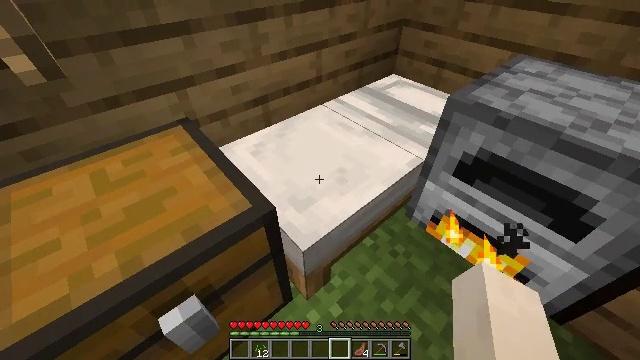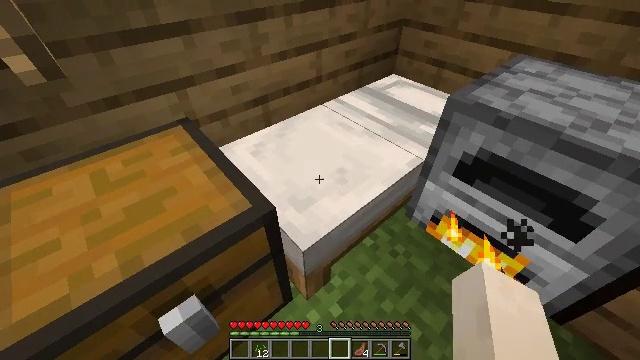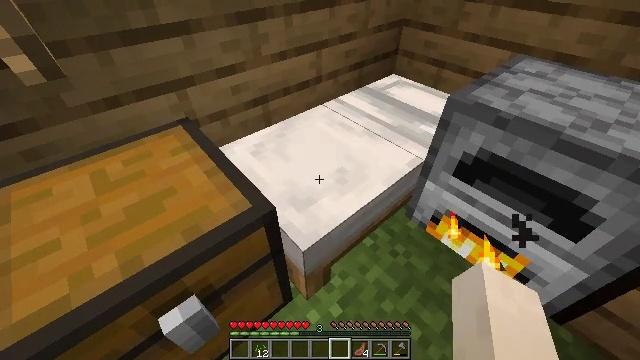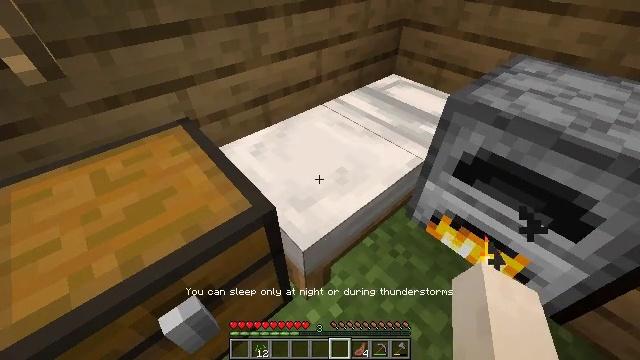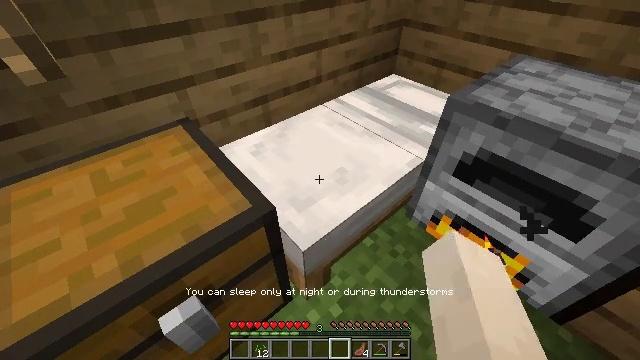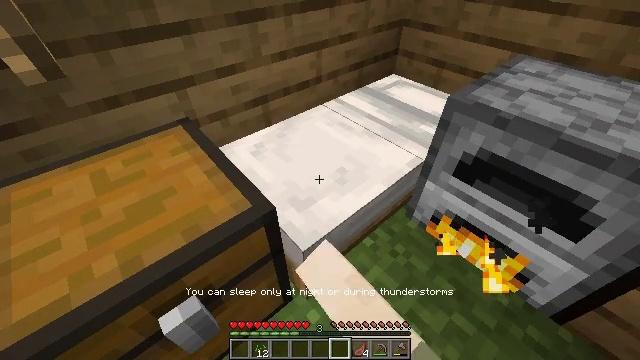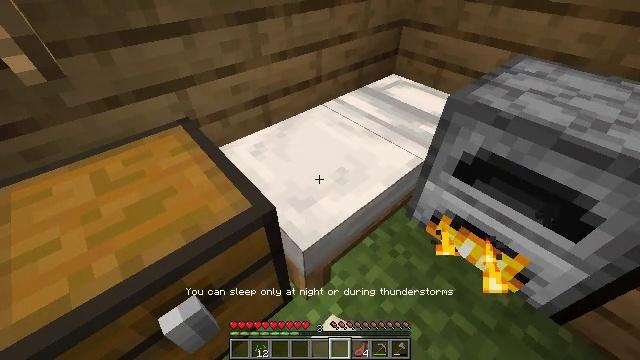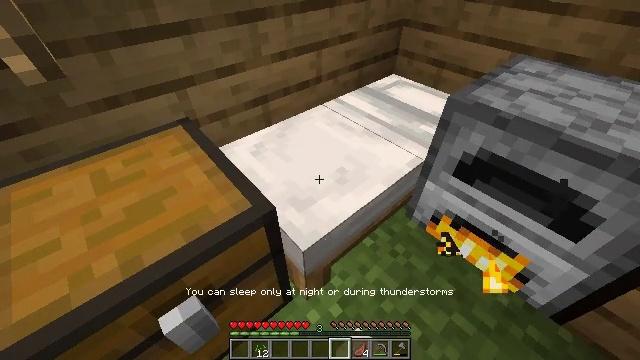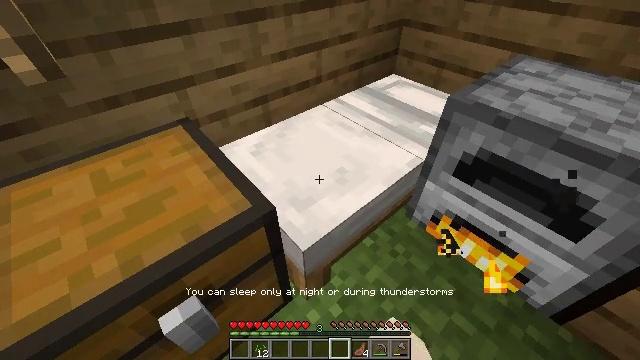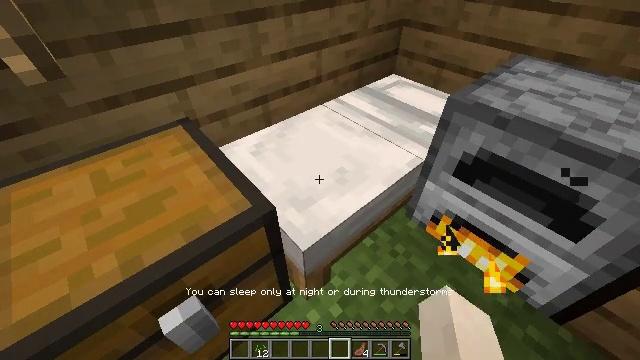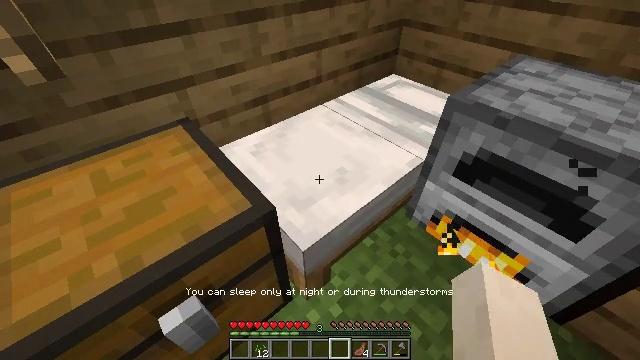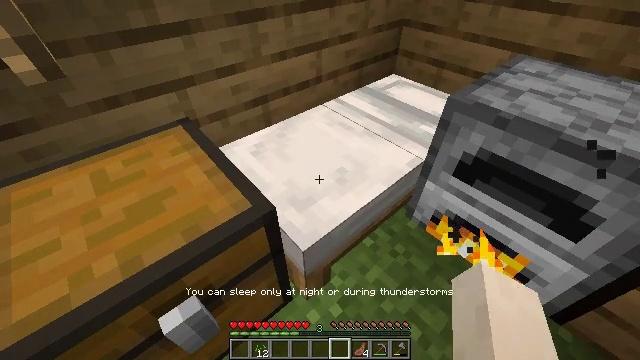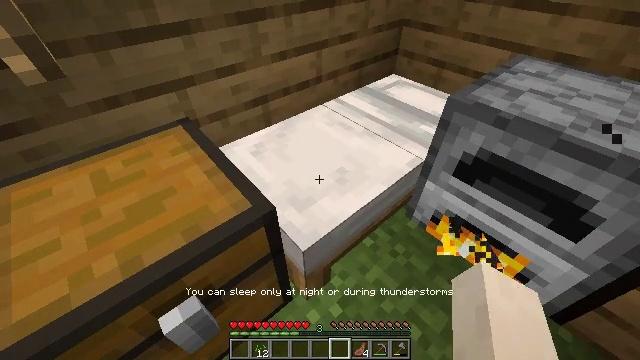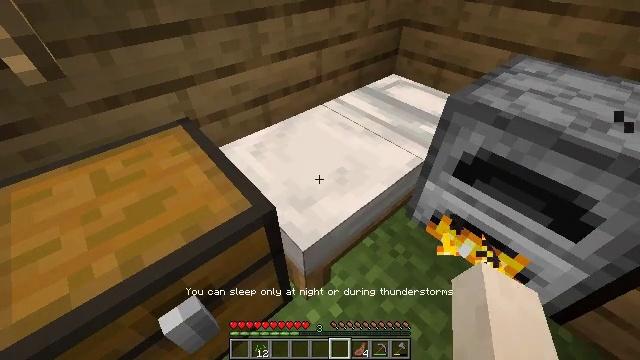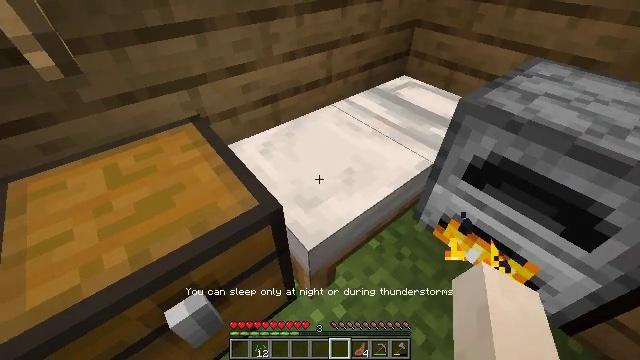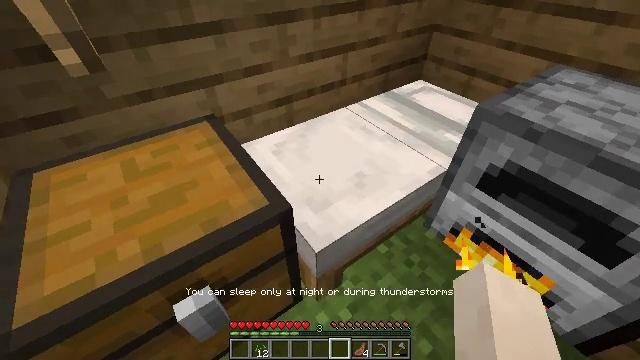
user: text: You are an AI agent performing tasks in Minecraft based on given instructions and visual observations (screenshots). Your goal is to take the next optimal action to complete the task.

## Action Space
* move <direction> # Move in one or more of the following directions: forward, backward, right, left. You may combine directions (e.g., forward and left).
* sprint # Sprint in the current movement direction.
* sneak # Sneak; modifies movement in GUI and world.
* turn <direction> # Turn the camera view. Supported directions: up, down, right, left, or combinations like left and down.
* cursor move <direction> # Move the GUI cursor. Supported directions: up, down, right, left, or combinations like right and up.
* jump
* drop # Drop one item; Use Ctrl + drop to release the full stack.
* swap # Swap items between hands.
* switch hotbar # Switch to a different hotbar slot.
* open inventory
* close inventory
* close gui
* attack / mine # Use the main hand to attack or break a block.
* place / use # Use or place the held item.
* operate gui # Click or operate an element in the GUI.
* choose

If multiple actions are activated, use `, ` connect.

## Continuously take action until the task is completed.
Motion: motion action
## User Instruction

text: Use the crafting table to make an oak pressure plate.
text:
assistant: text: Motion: use / place
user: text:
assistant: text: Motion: no_op
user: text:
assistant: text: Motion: no_op
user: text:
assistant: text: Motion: no_op
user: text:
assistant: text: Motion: no_op
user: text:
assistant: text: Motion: no_op
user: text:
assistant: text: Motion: no_op
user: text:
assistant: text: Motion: no_op
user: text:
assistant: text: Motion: no_op
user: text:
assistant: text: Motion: no_op
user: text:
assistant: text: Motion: no_op
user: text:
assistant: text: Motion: no_op
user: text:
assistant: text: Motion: use / place
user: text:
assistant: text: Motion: turn left, use / place
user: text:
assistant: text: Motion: turn left
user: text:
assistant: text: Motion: turn left
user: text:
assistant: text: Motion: turn left
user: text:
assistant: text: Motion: no_op
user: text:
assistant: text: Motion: turn left
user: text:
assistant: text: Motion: turn left and up
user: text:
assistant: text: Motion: turn left and up
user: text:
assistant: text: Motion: turn left and up
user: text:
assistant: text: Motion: no_op
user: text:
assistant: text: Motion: no_op
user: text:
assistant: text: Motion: no_op
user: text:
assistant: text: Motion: no_op
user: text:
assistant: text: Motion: no_op
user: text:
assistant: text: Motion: turn left
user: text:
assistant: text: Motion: turn left and up
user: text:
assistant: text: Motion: turn left and up